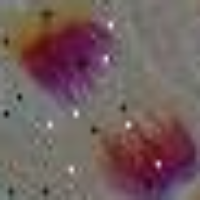
Label: anaphase